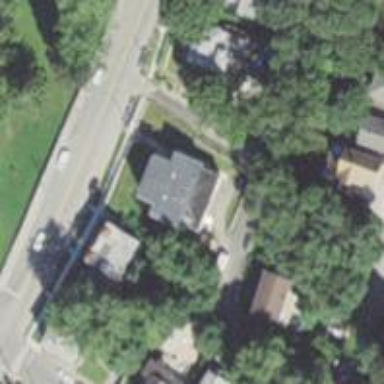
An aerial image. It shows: Residential driveway serving as service road.